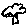
Label: tree